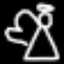
Label: angel